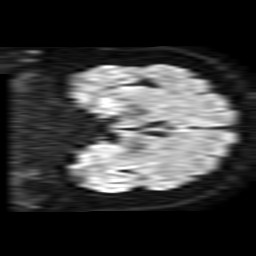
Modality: TRACE
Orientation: coronal
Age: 55
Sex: male
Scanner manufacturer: philips
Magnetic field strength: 1.5 T
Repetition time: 3.684 s
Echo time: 0.09411 s